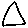
Label: triangle